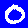
Digit: 0